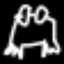
Label: frog